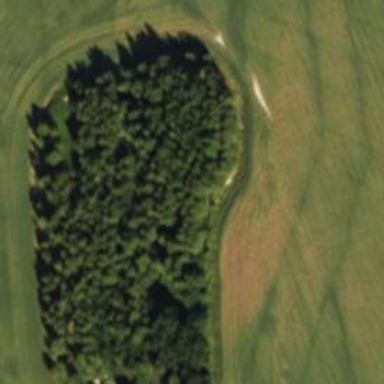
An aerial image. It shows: Forest with broadleaved trees.